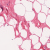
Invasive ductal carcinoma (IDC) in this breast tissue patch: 0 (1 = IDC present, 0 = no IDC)